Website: home-depot
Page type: delivery-shipping
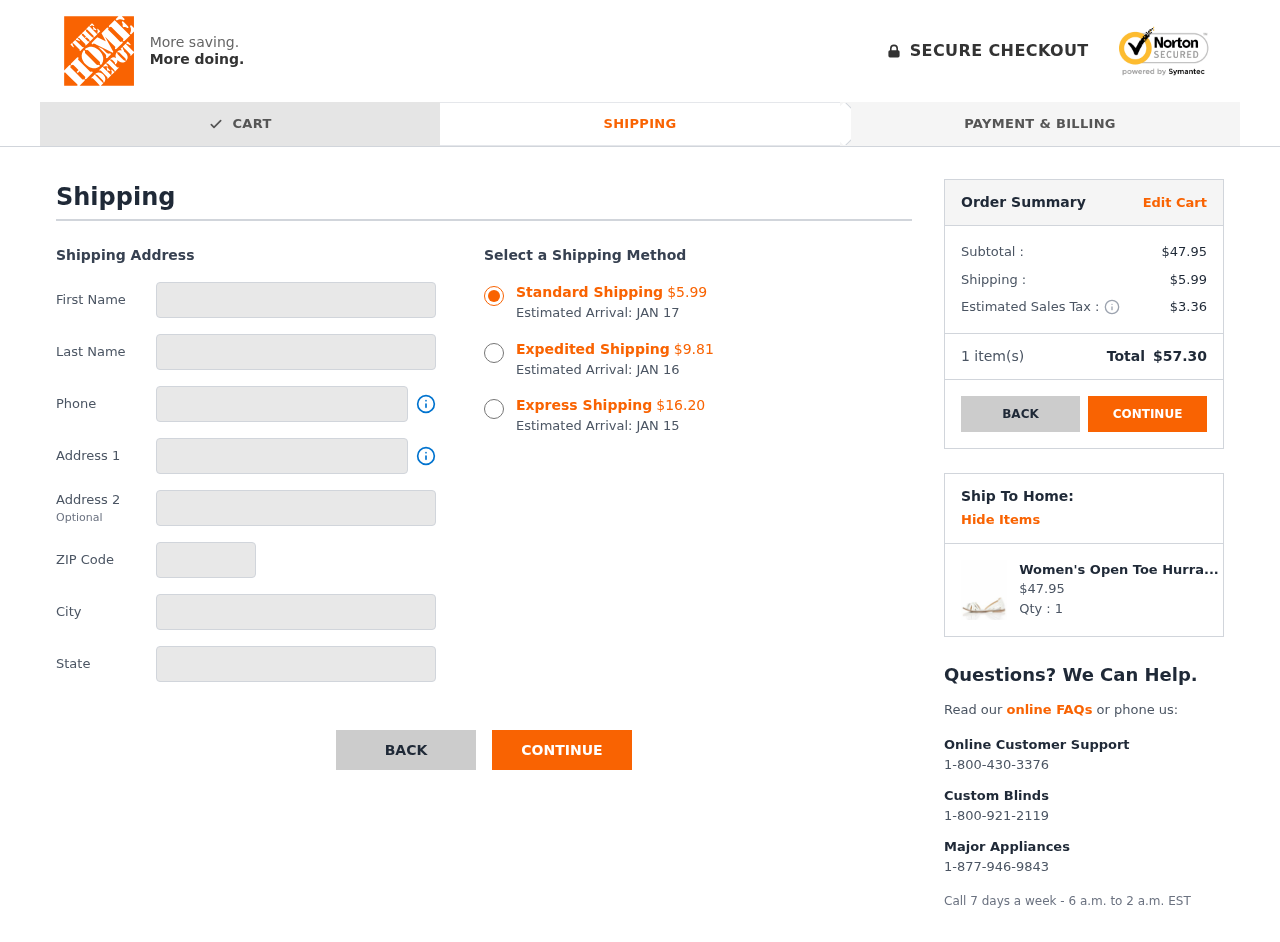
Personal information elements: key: PII_CITY
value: Lewisberg
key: PII_FIRSTNAME
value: Carla
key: PII_LASTNAME
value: Fields
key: PII_PHONE
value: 9209449575
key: PII_POSTCODE
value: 10549
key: PII_STATE
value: Florida
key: PII_STREET
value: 596 Johnson Bridge
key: PII_STREET2
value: Suite 866
Product elements: key: PRODUCT1_NAME
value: Women's Open Toe Hurrache, White, 6 UK
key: PRODUCT1_PRICE
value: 47.95
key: PRODUCT1_QUANTITY
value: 1
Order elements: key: ORDER_SHIPPING_COST_STANDARD
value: $5.99
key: ORDER_DELIVERY_DATE
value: JAN 17
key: ORDER_SHIPPING_COST_EXPEDITED
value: $9.81
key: ORDER_DELIVERY_DATE_EXPEDITED
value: JAN 16
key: ORDER_SHIPPING_COST_EXPRESS
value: $16.20
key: ORDER_DELIVERY_DATE_EXPRESS
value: JAN 15
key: ORDER_SUBTOTAL
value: $47.95
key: ORDER_SHIPPING_COST
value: $5.99
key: ORDER_TAX
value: $3.36
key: ORDER_NUM_ITEMS
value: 1
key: ORDER_TOTAL
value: $57.30